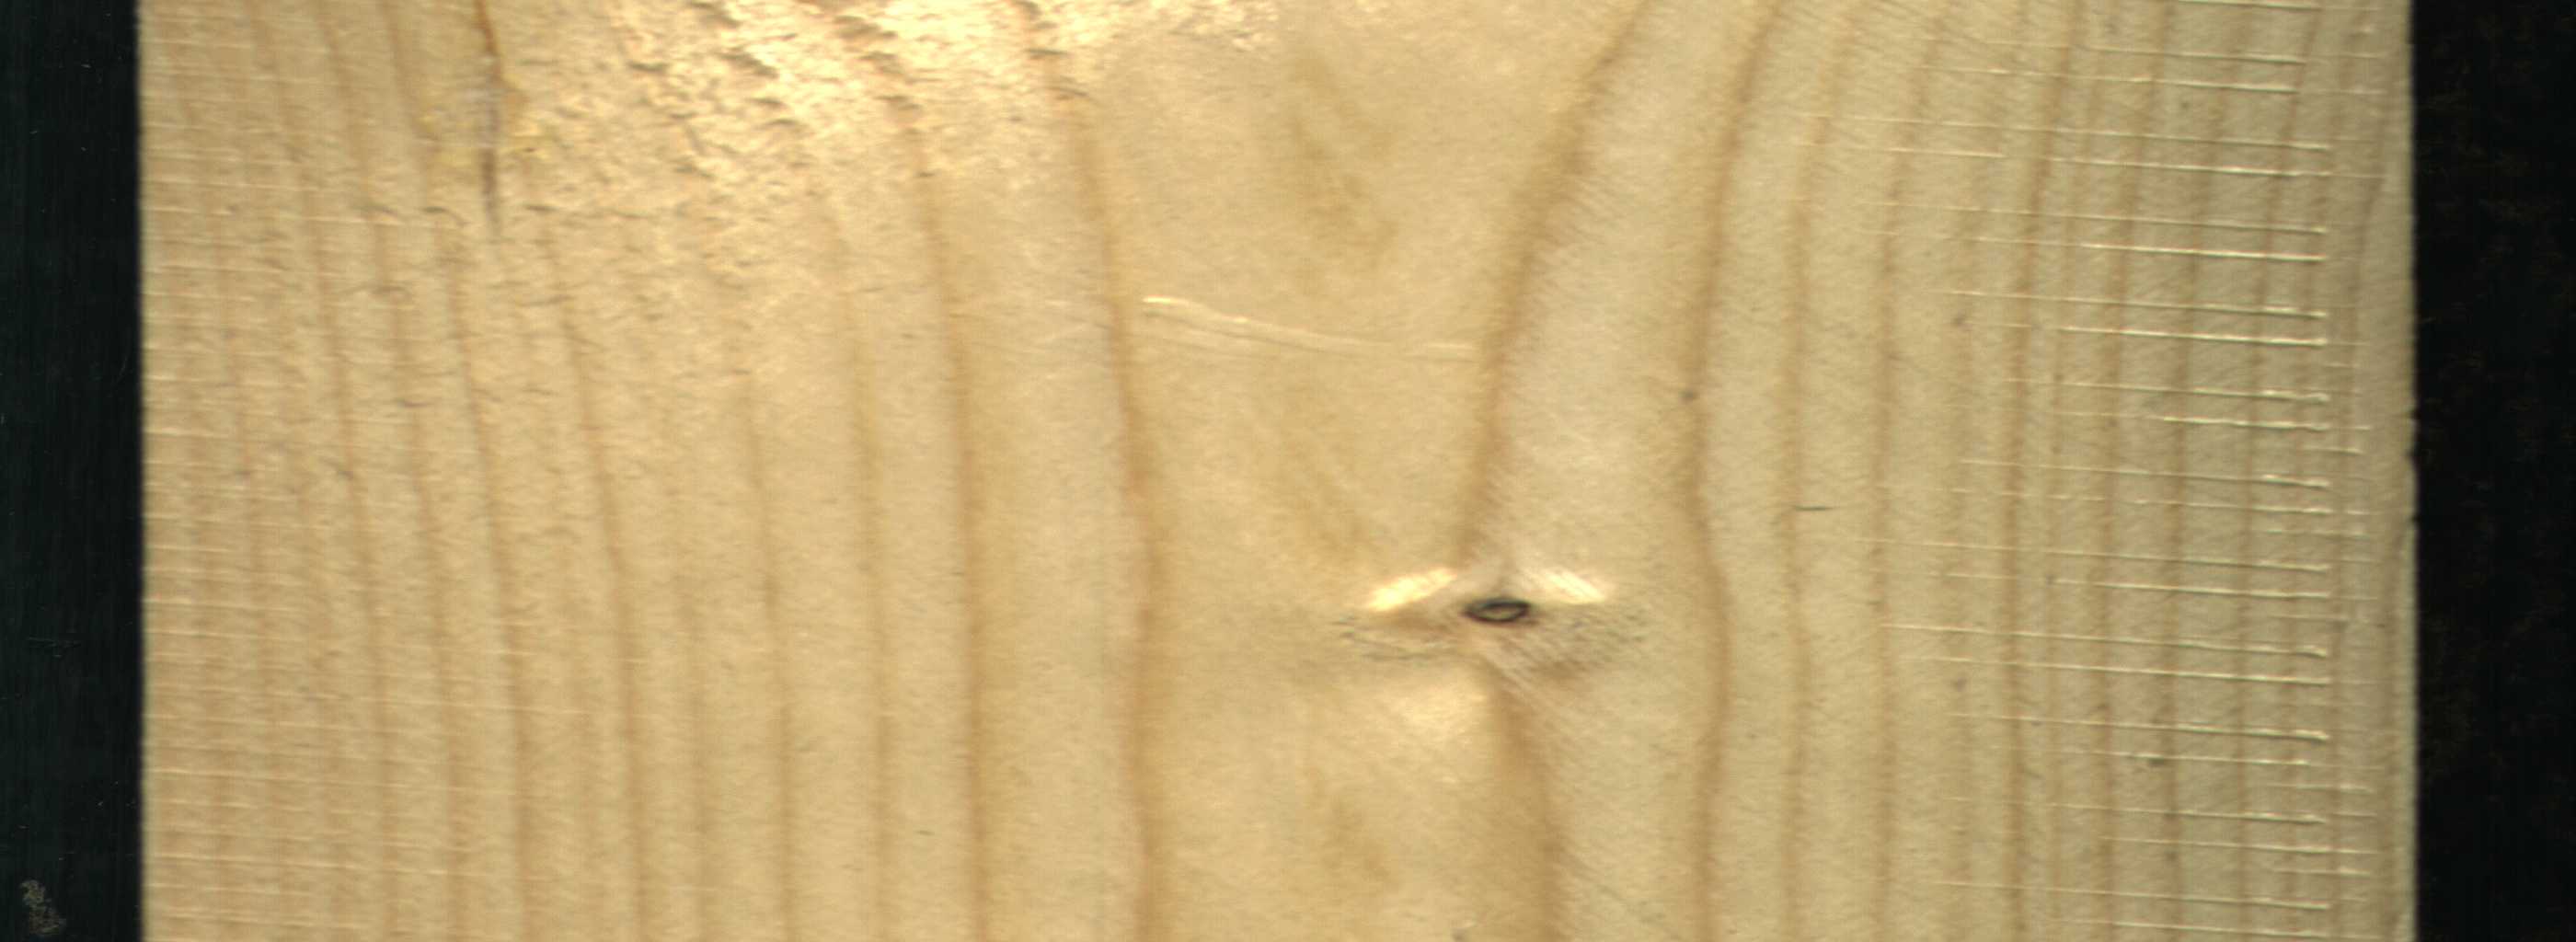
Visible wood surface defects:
Dead_Knot